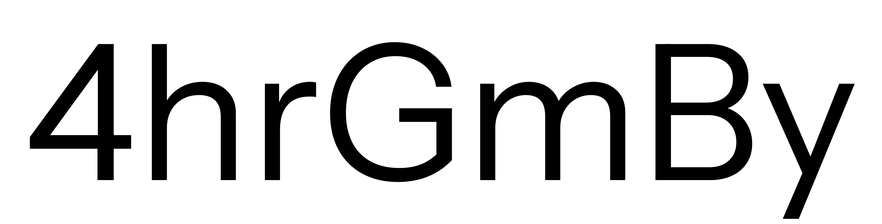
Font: InstrumentSans_Regular